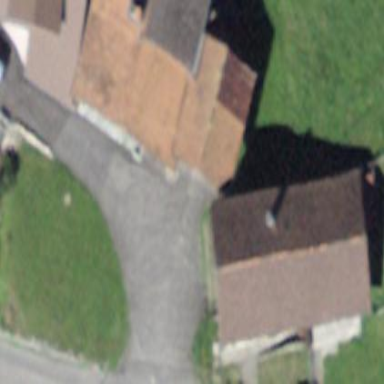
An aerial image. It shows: Farm building.